Question: Basically, what I am trying to do is implementing a fill-in-the-blank system in Vue.js, but I'm having trouble coming up with a proper design to handle a certain functionality.
This is how far I've gotten so far: the Vue component takes a prop called sentence that follows the following format: "This is a [test] sentence for [demonstration] purposes".
The words that are supposed to show up as an empty input field are put into square brackets. This is what it is supposed to like:

I realized this with help of a computed property:
'''
computed: {
sentence_parts: function () {
return this.sentence.split(/\[([^\]]*)\]/)
}
}
'''
And with the following HTML code:
'''
<template>
<div>
<span v-for="(part, index) in sentence_parts" v-bind:key="index">
<span v-if="index % 2 == 0">{{part}}</span>
<span v-else><input type="text" v-bind:aria-colindex="index"></span>
</span>
</div>
</template>
'''
Basically, I convert the string into an array in such a way that the sentence parts with even indices are put into a span, while the ones with uneven ones are replaced by a input tag.
: What would be the best way to implement a functionality that allows to compare the current input with the "should input" (i.e. the input in the sentence array).
The only idea I could come up with is making the input a model of the array field, but the problem is that I don't want to override the entries of the original array with the user input, but I want to save it into a "seperate variable" which I can then access from a function.
One thing that probably would work is creating a new array half the length of the original one, binding these to the corresponding fields and then calculating its place in the original array by multiplying it by 2 (for the comparison), but I would like to know if there is a more efficient way of doing this.
(For context, I am working on an application that allows users to test their grammar knowledge.)
Thanks in advance!
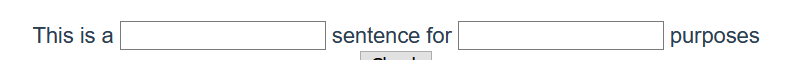
Answer: Here's my attempt:
'''
const FillInTheBlanks = {
template: '
<div>
<span v-for="(part, index) in sentenceParts" :key="index">
<input
v-if="part.input"
v-model="part.guess"
:aria-colindex="index"
:class="{ correct: partIsCorrect(part) }"
>
<span v-else>{{ part.text }}</span>
</span>
<p v-if="allCorrect">All done!</p>
</div>
',
props: { sentence: String },
data () {
return {
sentenceParts: []
}
},
computed: {
allCorrect () {
return this.sentenceParts.every(this.partIsCorrect)
}
},
methods: {
partIsCorrect (part) {
return !part.input || part.text === part.guess
},
reset () {
const re = /(\[[^\]]*\])/
// The filter removes empty strings
const parts = this.sentence.split(re).filter(text => text)
this.sentenceParts = parts.map(segment => {
const isInput = re.test(segment)
return {
guess: '',
input: isInput,
text: isInput ? segment.slice(1, -1) : segment
}
})
}
},
watch: {
sentence: {
immediate: true,
handler: 'reset'
}
}
}
new Vue({
el: '#app',
components: {
FillInTheBlanks
},
data () {
return {
sentence: 'This is a [test] sentence for [demonstration] purposes'
}
}
})
'''
'''
.correct, p {
background: #7c7;
}
'''
'''
<script src="https://unpkg.com/vue@2.6.10/dist/vue.js"></script>
<div id="app">
Input sentence: <input v-model="sentence" style="width: 400px">
<br>
<br>
<fill-in-the-blanks :sentence="sentence"></fill-in-the-blanks>
</div>
'''
The approach described in the question seemed perfectly legitimate, I just wanted to explore an alternative.
Initially I was going to have two data structures, a computed property (as in the question) and something in 'data' to hold the user input. But I also wanted to clear the user input if the 'sentence' prop changed. For that I needed to use 'watch' to blank out the relevant property from 'data'. Once I had the 'watch' in place it just seemed easier to forgo the computed property altogether and put everything in one array in 'data'.
Obviously using a 'watch' instead of a computed property sets an alarm bell ringing. However:
1. The alternative still needed a watch.
2. Mutating the output of a computed property is definitely not a viable alternative.
3. Trying to keep two data structures in sync has its own health warning attached.
So I decided getting rid of the computed property was the least bad of the compromised options available. Depending on future requirements that's a decision that might need revisiting but it seems to keep complexity down for now.
I tried not to use the even/odd assumption for determining whether or not to use an '<input>'. Specifically I wanted to handle having an '<input>' at the start, though arguably that could have been done by putting a dummy space at the beginning instead. I also wanted it to handle consecutive inputs, though in practice that seems unlikely to be necessary as I'd imagine there'd always be at least a space between them.